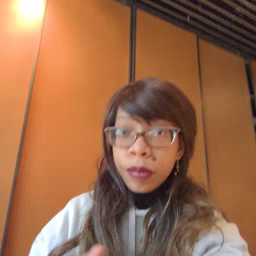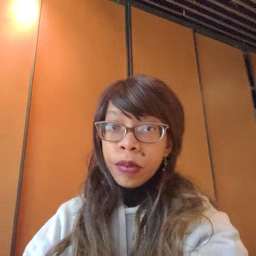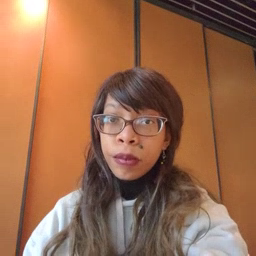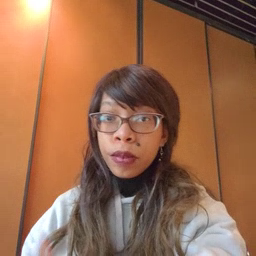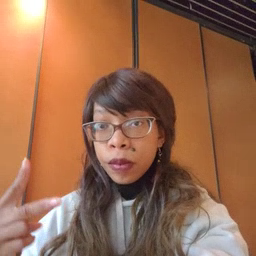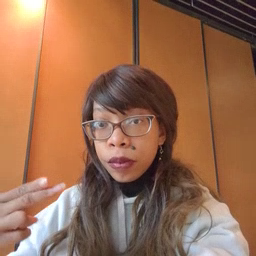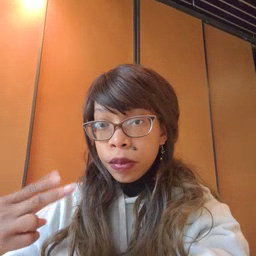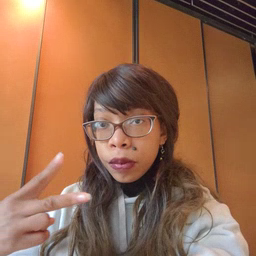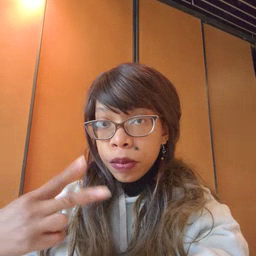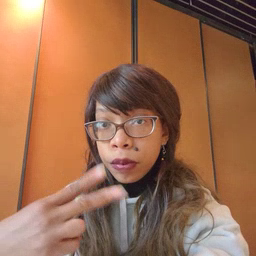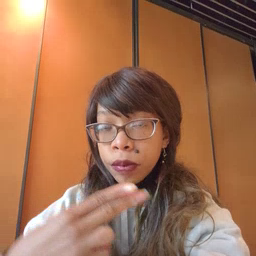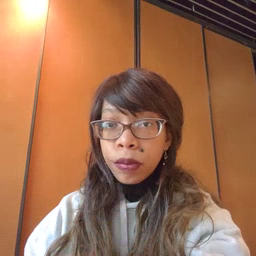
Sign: scissors